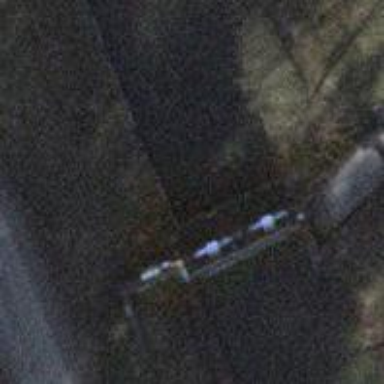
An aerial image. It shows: Path on metal bridge.